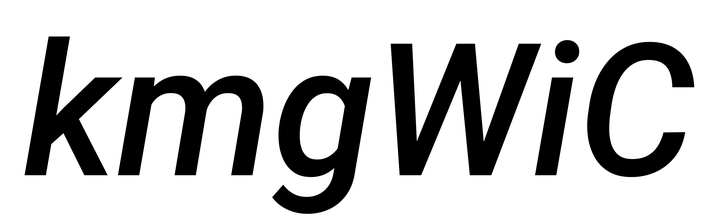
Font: Roboto-Italic_Medium_Italic